Aerial crown-view tile of a tropical tree (Barro Colorado Island, Panama), acquired 20250818:
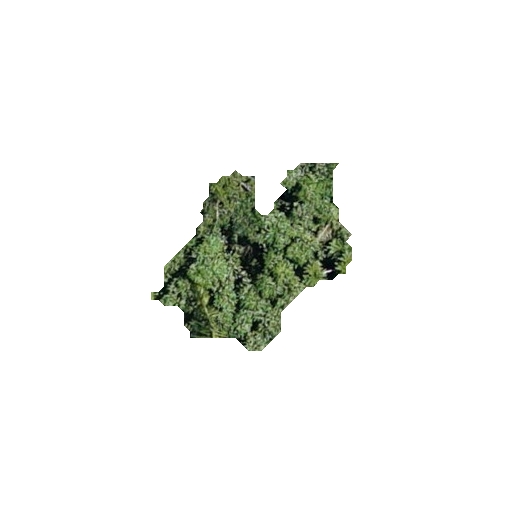
Species: Protium tenuifolium
GBIF accepted scientific name: Protium tenuifolium
Crown area: 31.327 m²